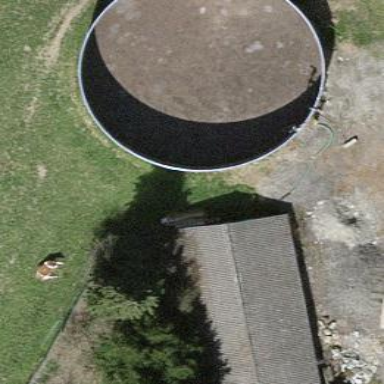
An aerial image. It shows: Storage tank that is man-made.